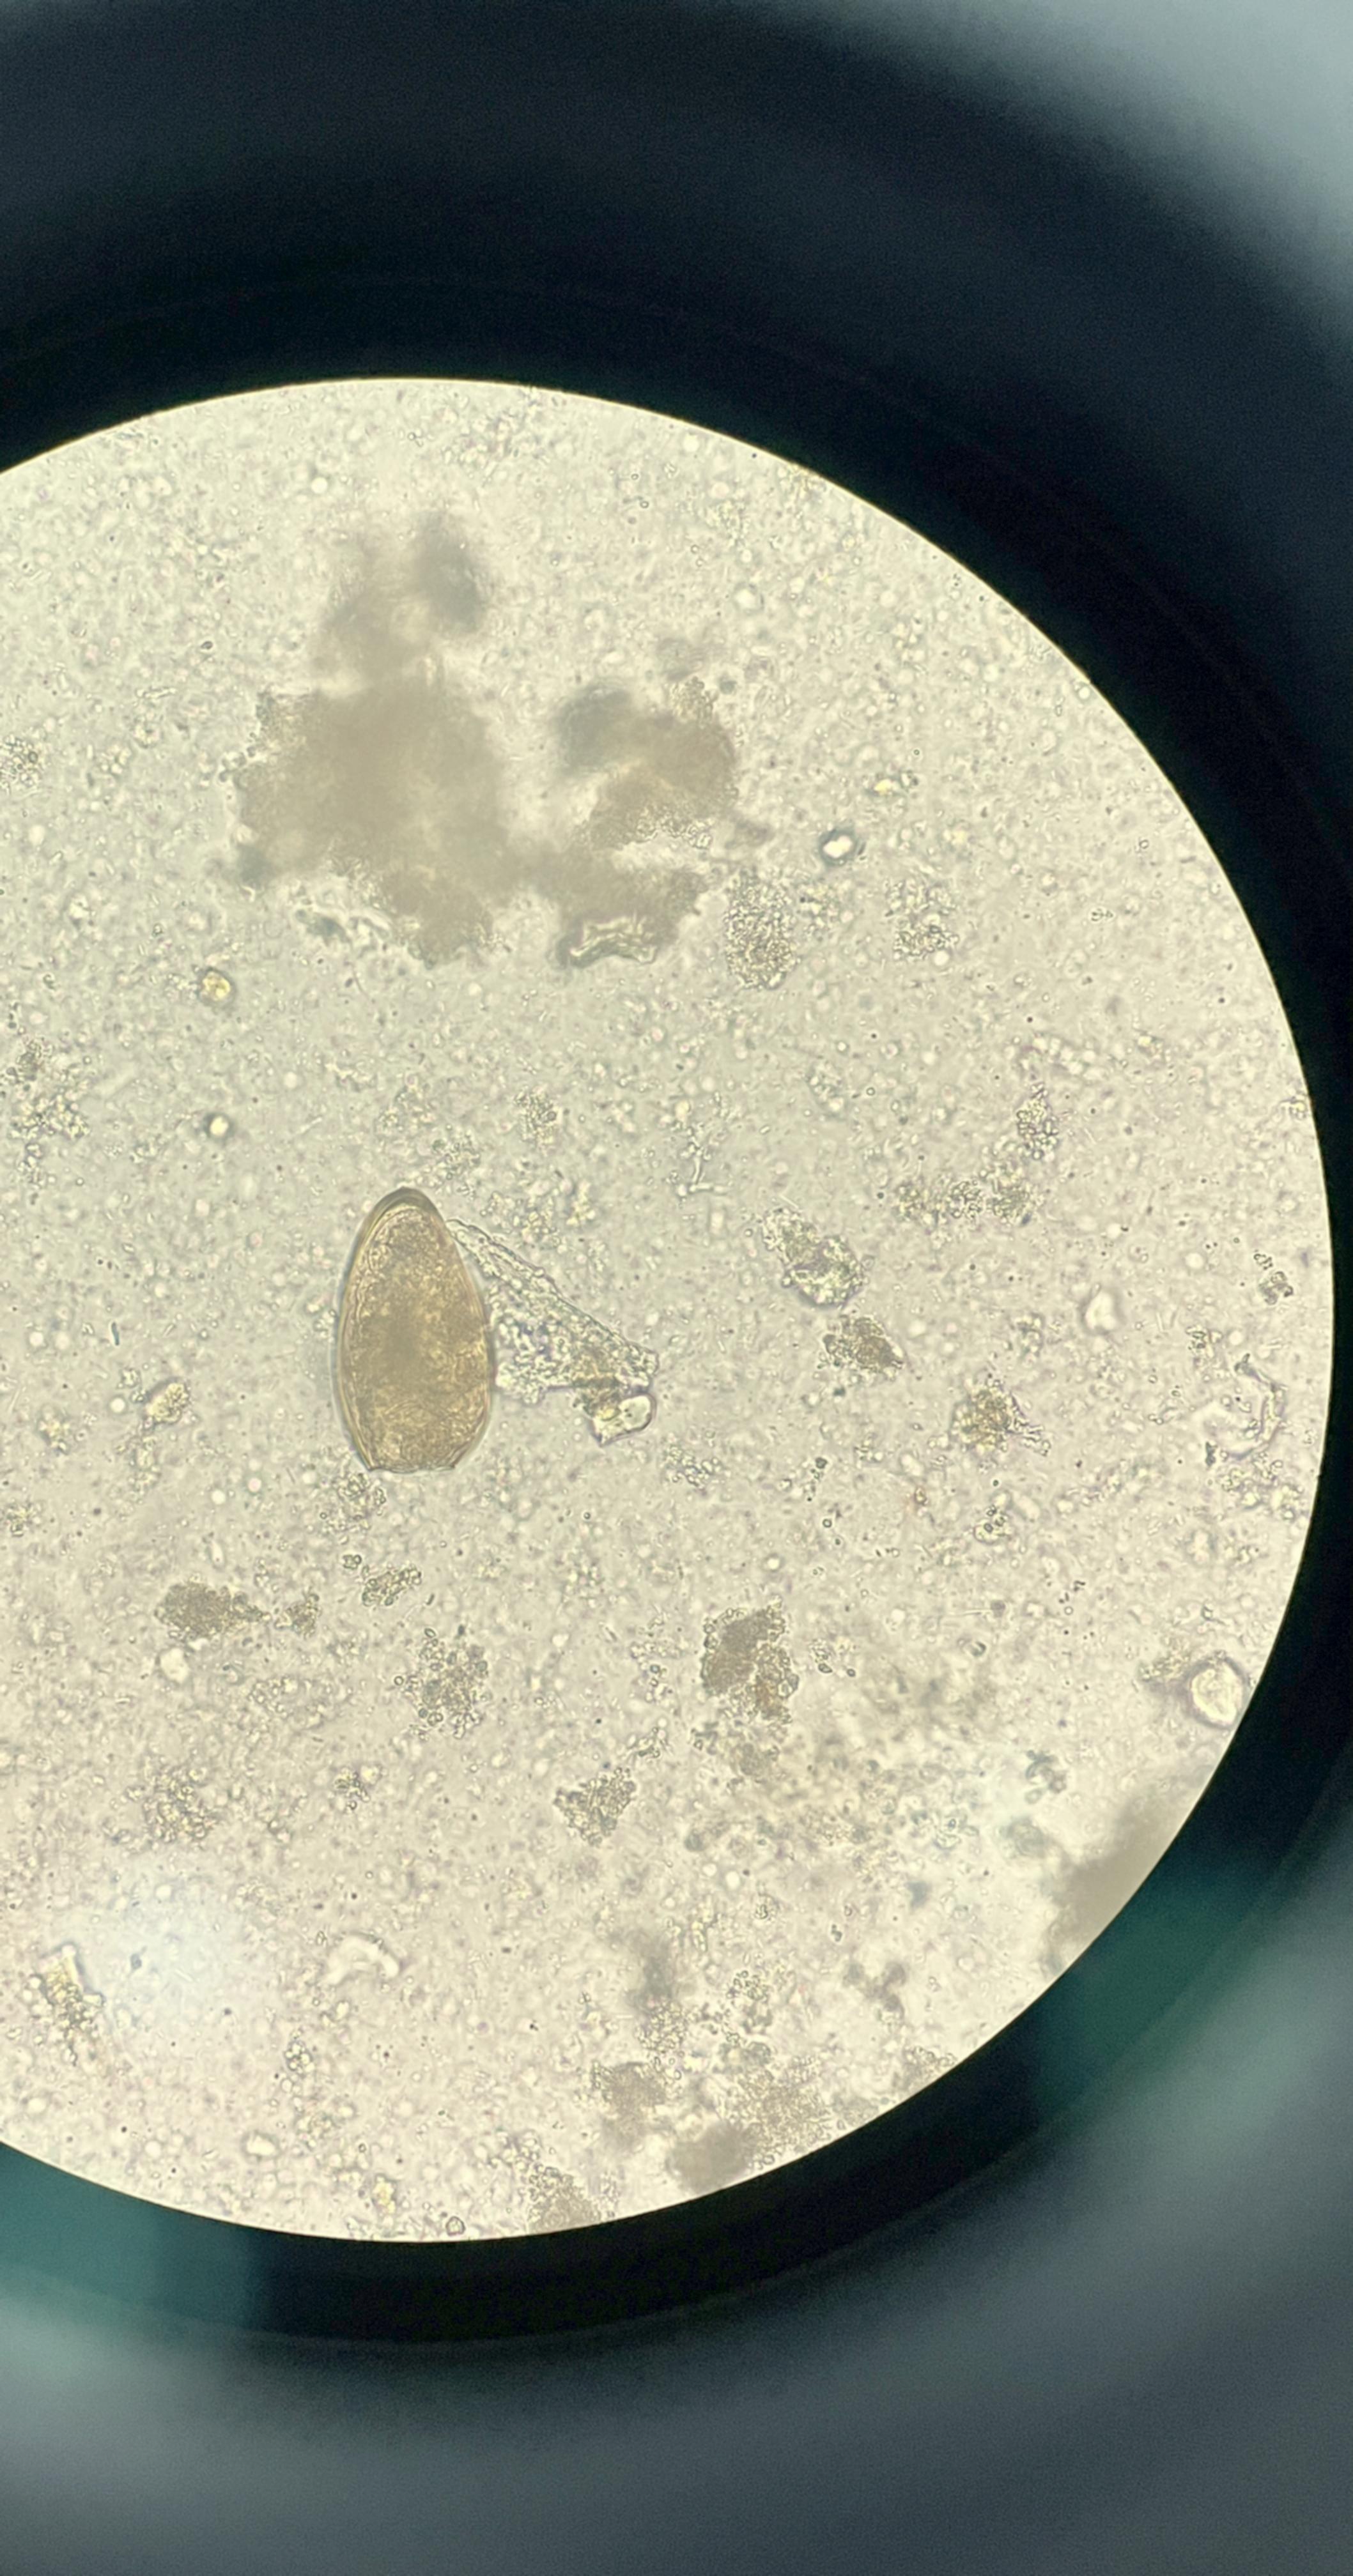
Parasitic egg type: Paragonimus spp